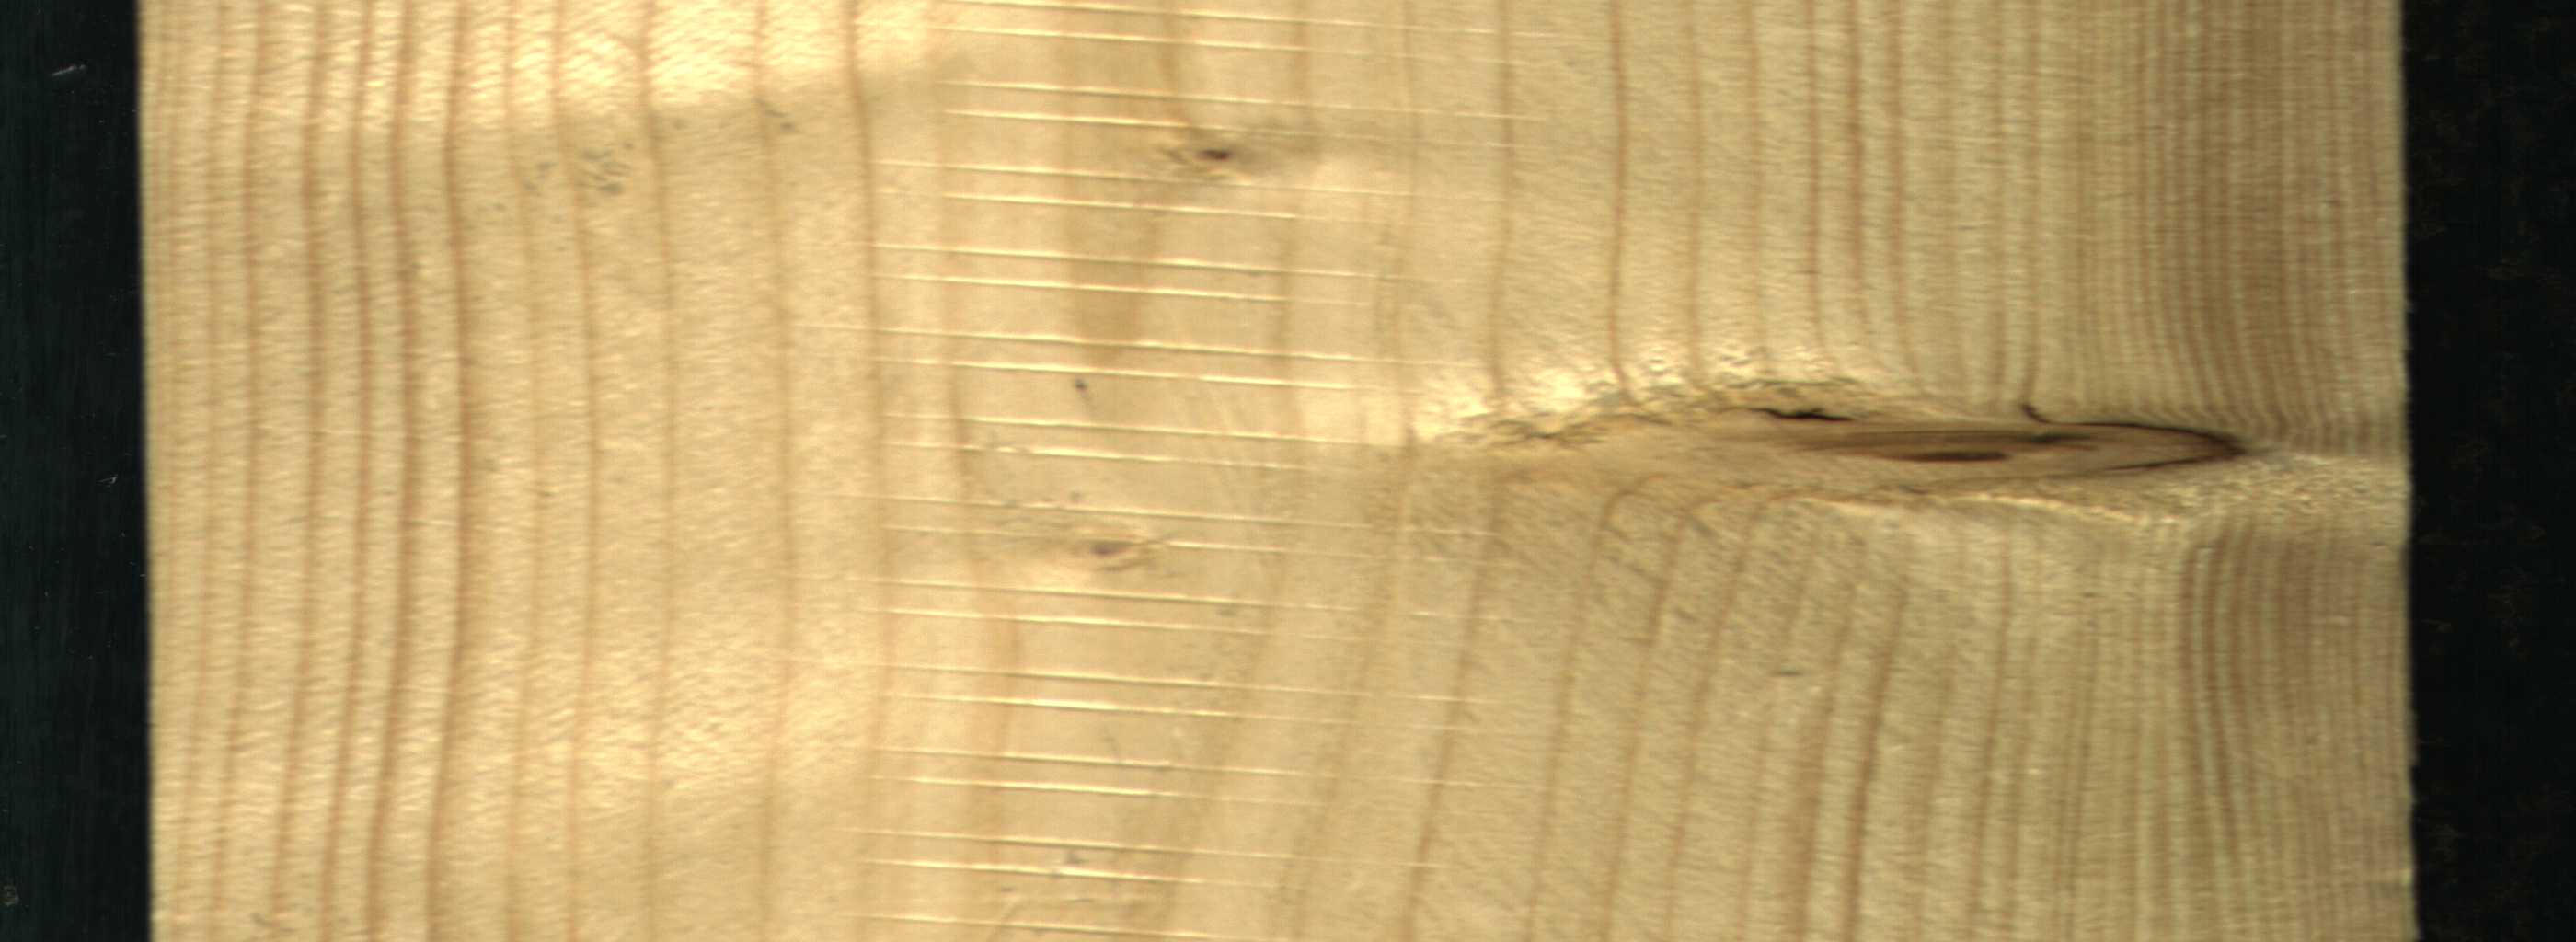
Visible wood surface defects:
knot_with_crack
Dead_Knot
Live_Knot